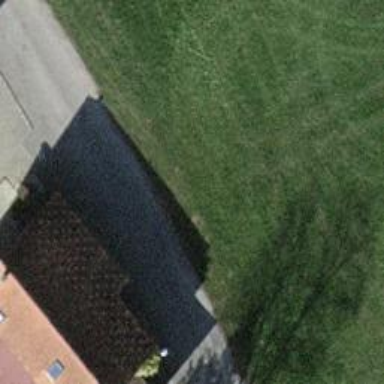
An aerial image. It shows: Fence.